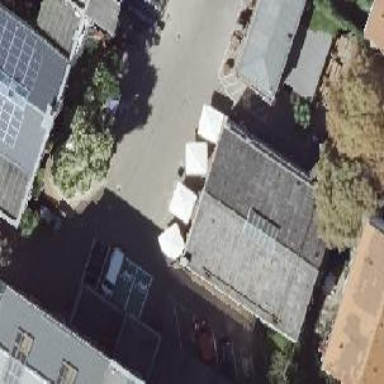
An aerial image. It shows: Café.